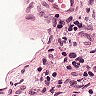
Metastatic tissue present: no